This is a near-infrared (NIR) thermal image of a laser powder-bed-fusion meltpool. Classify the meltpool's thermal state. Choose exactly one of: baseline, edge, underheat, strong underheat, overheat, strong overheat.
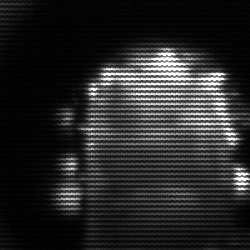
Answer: baseline